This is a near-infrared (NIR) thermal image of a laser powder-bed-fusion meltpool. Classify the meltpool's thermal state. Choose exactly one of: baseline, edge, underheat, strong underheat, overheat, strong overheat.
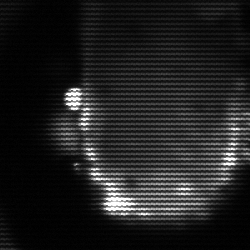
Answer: baseline